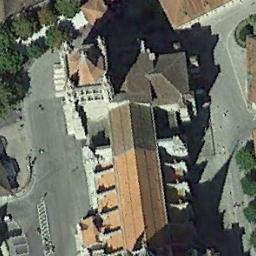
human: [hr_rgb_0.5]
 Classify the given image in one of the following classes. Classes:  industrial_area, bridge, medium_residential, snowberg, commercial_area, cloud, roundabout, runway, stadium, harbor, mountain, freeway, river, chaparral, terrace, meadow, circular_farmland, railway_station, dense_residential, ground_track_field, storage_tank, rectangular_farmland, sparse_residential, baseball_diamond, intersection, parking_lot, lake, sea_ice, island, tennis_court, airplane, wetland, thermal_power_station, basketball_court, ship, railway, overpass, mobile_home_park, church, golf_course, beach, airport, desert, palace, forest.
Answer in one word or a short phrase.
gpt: church